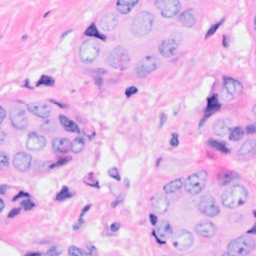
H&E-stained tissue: Breast